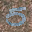
Label: 5